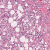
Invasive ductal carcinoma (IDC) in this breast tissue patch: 1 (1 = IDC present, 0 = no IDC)